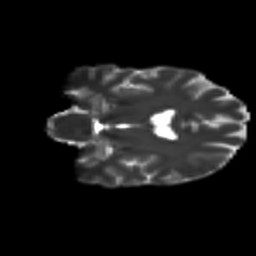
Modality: T2w
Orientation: coronal
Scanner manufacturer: siemens
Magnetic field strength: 3 T
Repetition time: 9.2 s
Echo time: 0.084 s